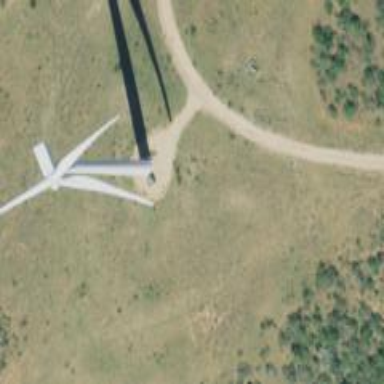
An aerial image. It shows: Wind generator powered by horizontal axis wind turbine.